Interaction volume radius: 10 \u00c5
Interaction volume height: 25 \u00c5
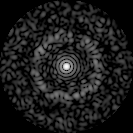
Disorder parameter: 0.8301